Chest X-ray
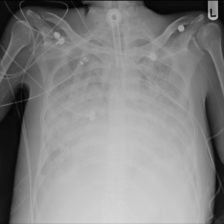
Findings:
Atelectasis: negative
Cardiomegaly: negative
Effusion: negative
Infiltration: positive
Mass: negative
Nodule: negative
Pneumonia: negative
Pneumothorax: negative
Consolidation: negative
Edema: negative
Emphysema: negative
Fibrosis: negative
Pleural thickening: negative
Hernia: negative